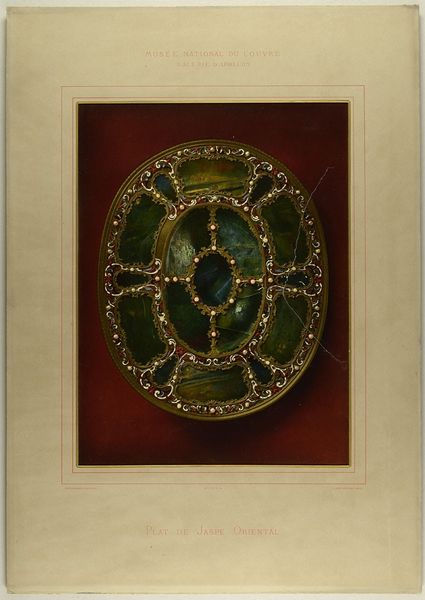
Künstler: Léon Vidal
Standort: Hamburg
Institution: Museum für Kunst und Gewerbe Hamburg
Schlagwörter: papier, foto, fotografie, photographie, photo, kunstgewerbe, kunsthandwerk, verfahren, lichtbild, objektstudie, kunstwerke, sachfotografie, industriedesign, bildwerke, angewandte und bildende kunst, hessische systematik, objektstudien, sachphotographie, reproduktionsfotografie, kunstreproduktion, reproduktionsphotographie, fotochromdruck, orell, füßli, photochromdruck, photochrom